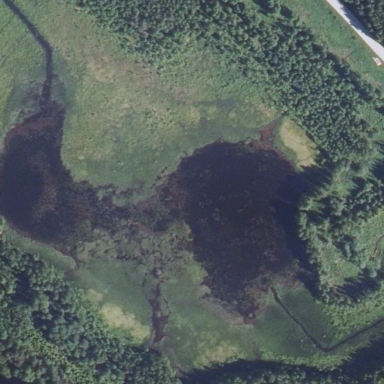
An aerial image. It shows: Marshy wetland area.